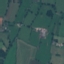
Label: Pasture